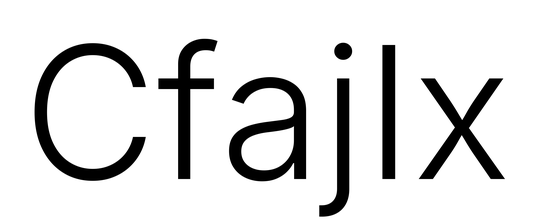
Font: Inter_Light